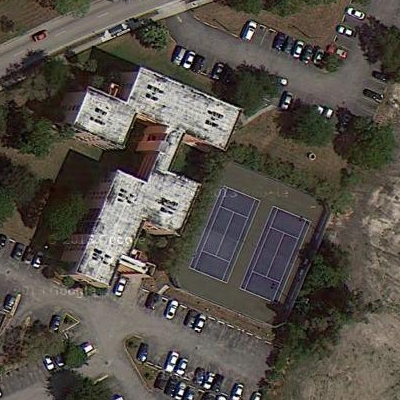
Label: Industry